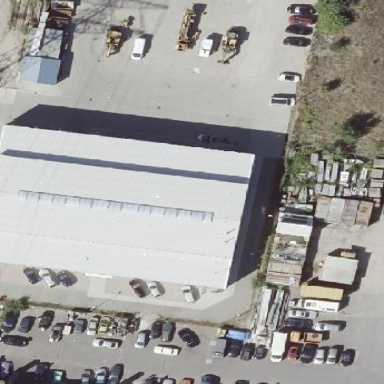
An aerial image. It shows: Commercial building with gabled roof.